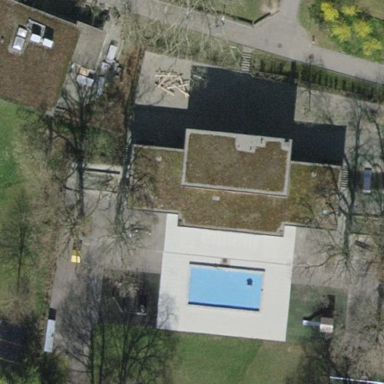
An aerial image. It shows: Kindergarten with flat grass rooftop.